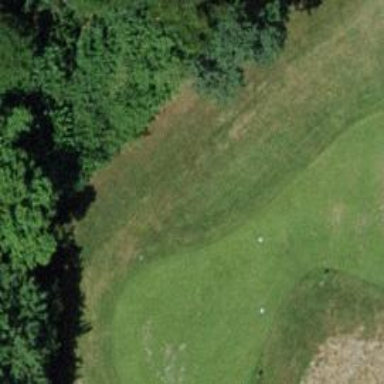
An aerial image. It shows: Golf tee.